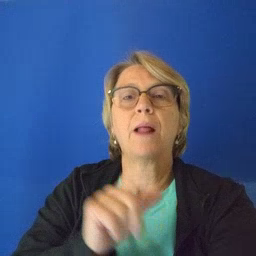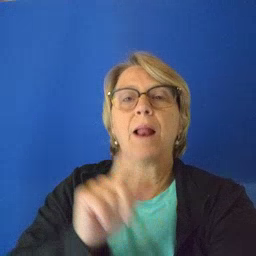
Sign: yesterday